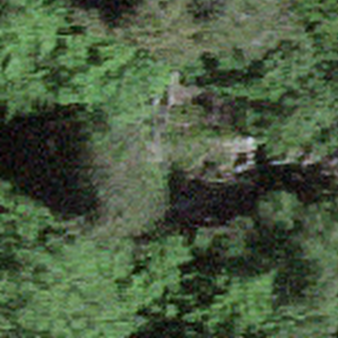
Label: other